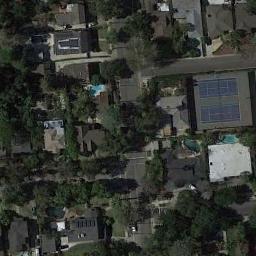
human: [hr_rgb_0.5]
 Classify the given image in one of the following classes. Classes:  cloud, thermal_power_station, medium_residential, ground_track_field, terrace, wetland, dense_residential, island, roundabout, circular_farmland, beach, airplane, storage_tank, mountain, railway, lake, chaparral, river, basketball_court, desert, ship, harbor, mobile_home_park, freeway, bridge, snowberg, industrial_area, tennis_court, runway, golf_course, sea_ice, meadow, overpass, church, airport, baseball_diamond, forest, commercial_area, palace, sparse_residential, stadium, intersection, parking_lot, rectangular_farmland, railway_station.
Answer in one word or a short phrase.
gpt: tennis_court